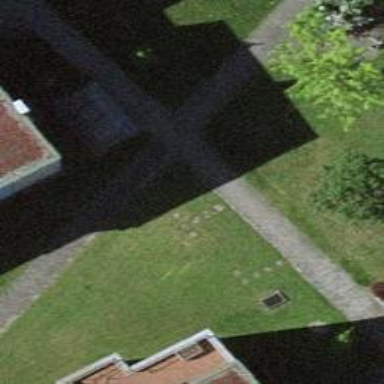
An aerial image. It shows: Footway with paving stones surface. There is no sidewalk.